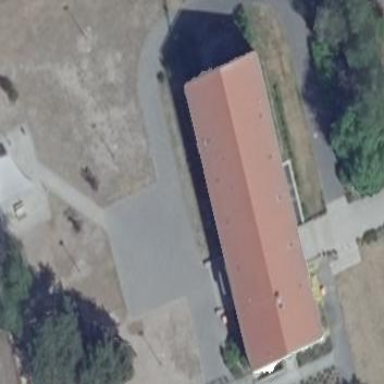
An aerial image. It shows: School building or complex.